Field crop: tomato
Growth stage: 1
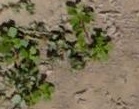
Species: portulaca